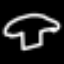
Label: mushroom